Question: I'm trying to use the Neo4j 2.1.5 regex matching in Cypher and running into problems.
I need to implement a full text search on specific fields that a user has access to. The access requirement is key and is what prevents me from just dumping everything into a Lucene instance and querying that way. The access system is dynamic and so I need to query for the set of nodes that a particular user has access to and then within those nodes perform the search. I would really like to match the set of nodes against a Lucene query, but I can't figure out how to do that so I'm just using basic regex matching for now. My problem is that Neo4j doesn't always return the expected results.
For example, I have about 200 nodes with one of them being the following:
'''
( i:node {name: "Linear Glass Mosaic Tiles", description: "Introducing our new Rip Curl linear glass mosaic tiles. This Caribbean color combination of greens and blues brings a warm inviting feeling to a kitchen backsplash or bathroom. The colors work very well with white cabinetry or larger tiles. We also carry this product in a small subway mosaic to give you some options! SOLD OUT: Back in stock end of August. Call us to pre-order and save 10%!"})
'''
This query produces one result:
'''
MATCH (p)-->(:group)-->(i:node)
WHERE (i.name =~ "(?i).*mosaic.*")
RETURN i
> Returned 1 row in 569 ms
'''
But this query produces zero results even though the description property matches the expression:
'''
MATCH (p)-->(:group)-->(i:node)
WHERE (i.description=~ "(?i).*mosaic.*")
RETURN i
> Returned 0 rows in 601 ms
'''
And this query also produces zero results even though it includes the name property which returned results previously:
'''
MATCH (p)-->(:group)-->(i:node)
WITH i, (p.name + i.name + COALESCE(i.description, "")) AS searchText
WHERE (searchText =~ "(?i).*mosaic.*")
RETURN i
> Returned 0 rows in 487 ms
MATCH (p)-->(:group)-->(i:node)
WITH i, (p.name + i.name + COALESCE(i.description, "")) AS searchText
RETURN searchText
>
...
SotoLinear Glass Mosaic Tiles Introducing our new Rip Curl linear glass mosaic tiles. This Caribbean color combination of greens and blues brings a warm inviting feeling to a kitchen backsplash or bathroom. The colors work very well with white cabinetry or larger tiles. We also carry this product in a small subway mosaic to give you some options! SOLD OUT: Back in stock end of August. Call us to pre-order and save 10%!
...
'''

Even more odd, if I search for a different term, it returns all of the expected results without a problem.
'''
MATCH (p)-->(:group)-->(i:node)
WITH i, (p.name + i.name + COALESCE(i.description, "")) AS searchText
WHERE (searchText =~ "(?i).*plumbing.*")
RETURN i
> Returned 8 rows in 522 ms
'''
I then tried to cache the search text on the nodes and I added an index to see if that would change anything, but it still didn't produce any results.
'''
CREATE INDEX ON :node(searchText)
MATCH (p)-->(:group)-->(i:node)
WHERE (i.searchText =~ "(?i).*mosaic.*")
RETURN i
> Returned 0 rows in 3182 ms
'''
I then tried to simplify the data to reproduce the problem, but in this simple case it works as expected:
'''
MERGE (i:node {name: "Linear Glass Mosaic Tiles", description: "Introducing our new Rip Curl linear glass mosaic tiles. This Caribbean color combination of greens and blues brings a warm inviting feeling to a kitchen backsplash or bathroom. The colors work very well with white cabinetry or larger tiles. We also carry this product in a small subway mosaic to give you some options! SOLD OUT: Back in stock end of August. Call us to pre-order and save 10%!"})
WITH i, (
i.name + " " + COALESCE(i.description, "")
) AS searchText
WHERE searchText =~ "(?i).*mosaic.*"
RETURN i
> Returned 1 rows in 630 ms
'''
I tried using the CYPHER 2.1.EXPERIMENTAL tag as well but that didn't change any of the results. Am I making incorrect assumptions on how the regex support works? Is there something else I should try or some other way to debug the problem?
Here is a sample call that I make to the Cypher Transactional Rest API when creating my nodes. This is the actual plain text that is sent (other than some formatting for easier reading) when adding nodes to the database. Any string encoding is just standard URL encoding that is performed by Go when creating a new HTTP request.
'''
{"statements":[
{
"parameters":
{
"p01":"lsF30nP7TsyFh",
"p02":
{
"description":"Introducing our new Rip Curl linear glass mosaic tiles. This Caribbean color combination of greens and blues brings a warm inviting feeling to a kitchen backsplash or bathroom. The colors work very well with white cabinetry or larger tiles. We also carry this product in a small subway mosaic to give you some options! SOLD OUT: Back in stock end of August. Call us to pre-order and save 10%!",
"id":"lsF3BxzFdn0kj",
"name":"Linear Glass Mosaic Tiles",
"object":"material"
}
},
"resultDataContents":["row"],
"statement":
"MATCH (p:project { id: { p01 } })
WITH p
CREATE UNIQUE (p)-[:MATERIAL]->(:materials:group {name: "Materials"})-[:MATERIAL]->(m:material { p02 })"
}
]}
'''
If it is an encoding issue, why does a search on 'name' work, 'description' not work, and 'name' + 'description' not work? Is there any way to examine the database to see if/how the data was encoded. When I perform searches, the text returned appears correct.
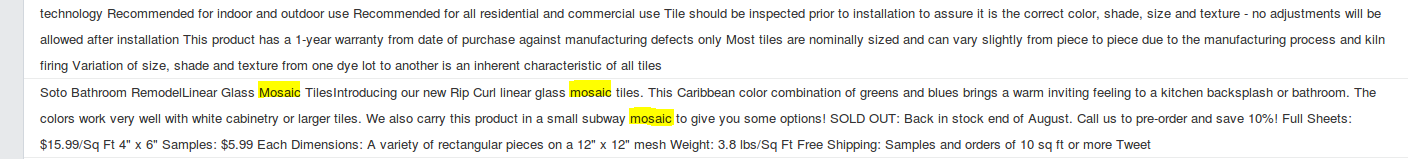
Answer: just a few notes:
- - <URL>
I just tried your exact json statement, and it .
inserted with
'''
curl -H accept:application/json -H content-type:application/json -d @insert.json -XPOST http://localhost:7474/db/data/transaction/commit
'''
json:
'''
{"statements":[
{
"parameters":
{
"p01":"lsF30nP7TsyFh",
"p02":
{
"description":"Introducing our new Rip Curl linear glass mosaic tiles. This Caribbean color combination of greens and blues brings a warm inviting feeling to a kitchen backsplash or bathroom. The colors work very well with white cabinetry or larger tiles. We also carry this product in a small subway mosaic to give you some options! SOLD OUT: Back in stock end of August. Call us to pre-order and save 10%!",
"id":"lsF3BxzFdn0kj",
"name":"Linear Glass Mosaic Tiles",
"object":"material"
}
},
"resultDataContents":["row"],
"statement":
"MERGE (p:project { id: { p01 } })
WITH p
CREATE UNIQUE (p)-[:MATERIAL]->(:materials:group {name: "Materials"})-[:MATERIAL]->(m:material { p02 }) RETURN m"
}
]}
'''
queried:
'''
MATCH (p)-->(:group)-->(i:material)
WHERE (i.description=~ "(?i).*mosaic.*")
RETURN i
'''
returns:
'''
name: Linear Glass Mosaic Tiles
id: lsF3BxzFdn0kj
description: Introducing our new Rip Curl linear glass mosaic tiles. This Caribbean color combination of greens and blues brings a warm inviting feeling to a kitchen backsplash or bathroom. The colors work very well with white cabinetry or larger tiles. We also carry this product in a small subway mosaic to give you some options! SOLD OUT: Back in stock end of August. Call us to pre-order and save 10%!
object: material
'''
What you can try to check your data is to look at the json or csv dumps that the browser offers (little download icons on the result and table-result)
Or you use neo4j-shell with my <URL> to actually output csv or graphml and check those files.
Or use a bit of java (or groovy) code to check your data.
There is also the consistency-checker that comes with the neo4j-enterprise download. Here is a <URL> on how to run it.
'''
java -cp 'lib/*:system/lib/*' org.neo4j.consistency.ConsistencyCheckTool /tmp/foo
'''
I added a groovy test script here: <URL>
### One more idea: regexp flags
Sometimes there is a multiline thing going on, there are two more flags:
- 'multiline (?m)'- 'dotall (?s)'
So could you try '(?ism).*mosaic.*'